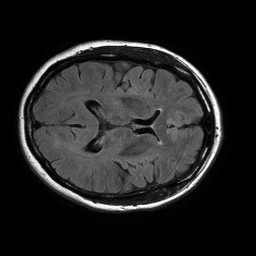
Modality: FLAIR
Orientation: axial
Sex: female
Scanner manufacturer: philips
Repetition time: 11 s
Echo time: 0.125 s